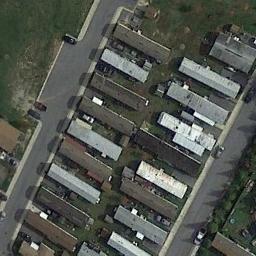
Label: residential